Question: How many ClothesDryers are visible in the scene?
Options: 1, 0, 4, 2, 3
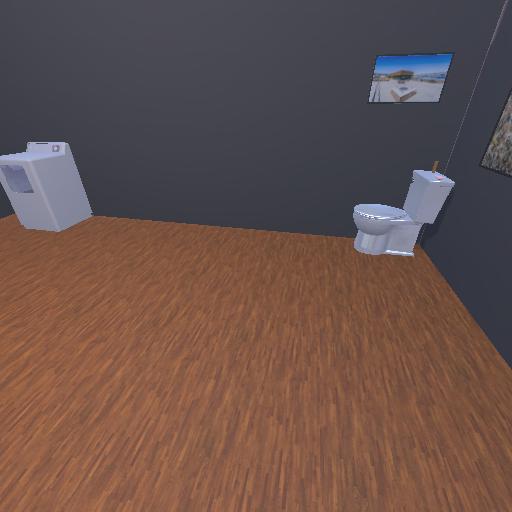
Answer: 1